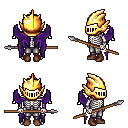
a pixel art fantasy rpg character, male body template, skeleton, purple wings, metal pants, pink mohawk hairstyle, gold helm, brown shoes, spear, four views (front, back, left, right), 2x2 character sprite sheet, small pixel art, hard edges, no anti-aliasing